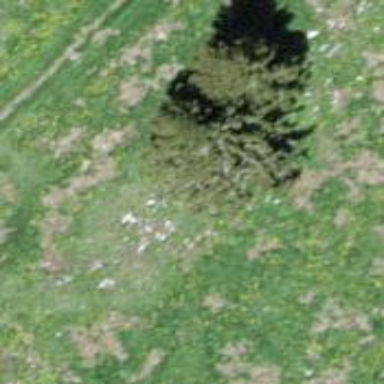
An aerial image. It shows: Needle-leaved tree in its natural environment.